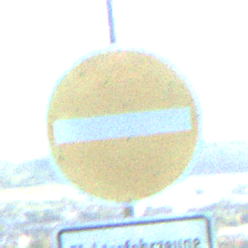
Verkehrszeichen: VerbotDerEinfahrt
Zusatzzeichen unten: BesondereFahrzeugeUndTransportgueter10
Umgebung: Outdoor, Nature
Tageszeit: MorningAfternoon
Wetter: PartlyCloudy
Licht: Natural
Jahreszeit: NotSpecified
Kontrast: HighContrast